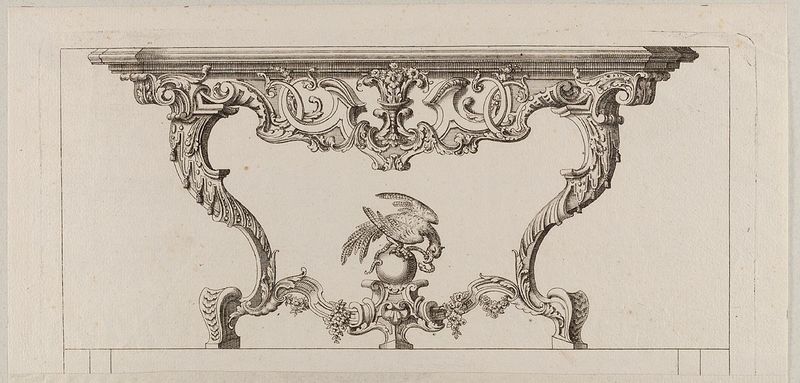
Titel: Grund- und Aufriss eines Tisches, Blatt 6 aus der Folge 'Livre des Tables françoises nouvellement inventées par C.F. Rudolph'
Künstler: Christian Friedrich Rudolph
Standort: Hamburg
Institution: Museum für Kunst und Gewerbe Hamburg
Schlagwörter: vogel, blumen, tisch, zeichnung, papier, grafik, graphik, fotografie, photographie, druckgraphik, druckgrafik, radierung, kugel, kunstgewerbe, laubwerk, blattwerk, schlangen, kunsthandwerk, groteske, wurm, akanthus, florales muster, bandelwerk, erdball, reproduktionen, acanthus, blumenornamente, industriedesign, druckerzeugnisse, vögel, ornamentstich, vorlageblätter, akanthusornament, punktiermanier